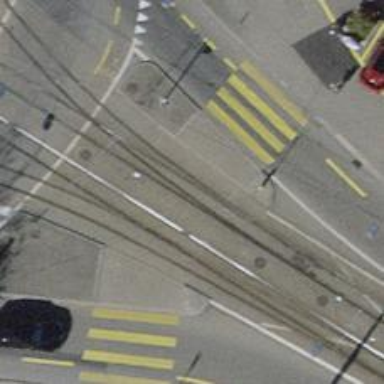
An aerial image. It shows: Tram crossing on the railway.